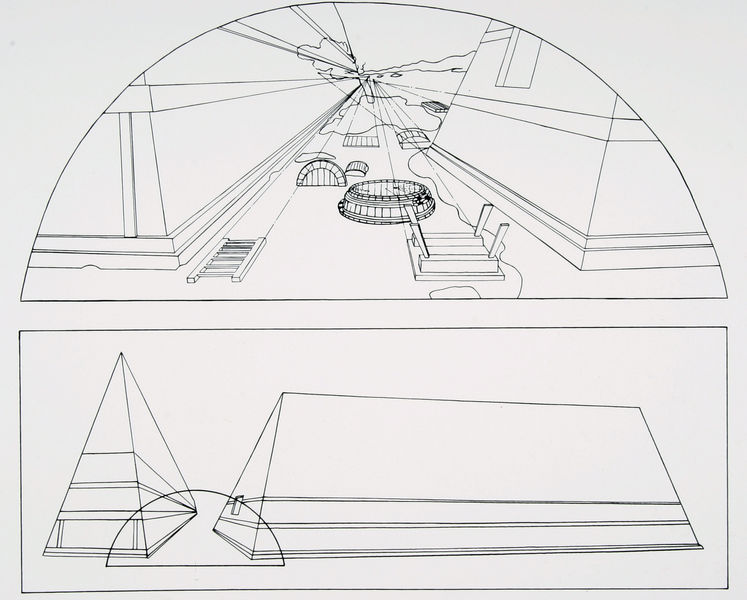
Titel: Sintflut und Rückgang der Fluten, Schema der perspektivischen Konstruktion
Künstler: Paolo Uccello
Standort: (Standort unbekannt - Schemata)
Institution: Perspektive
Schlagwörter: berg, dunkel, feder, himmel, körper, wasser, weiß, wolken, dreieck, see, stadt, fenster, hell, holz, paris, schwarz, skizze, straße, tisch, zeichnung, dach, gebäude, haus, park, weg, wolke, wand, architektur, rahmen, spitze, erde, felder, horizont, häuser, hügel, pfad, blatt, brunnen, kreis, rund, papier, ecke, modell, ansicht, bogen, fassade, italien, perspektive, zwei, studie, übung, moderne, berge, modern, wüste, giebel, mauer, formen, graphik, linien, rad, rundbogen, leiter, detail, streifen, korb, durchgang, stufen, tiefe, zeigen, fein, striche, flucht, fluchtlinien, foto, bögen, wände, eingang, tusche, eckig, rechteck, sprossen, kegel, linie, linear, zentralperspektive, kontur, druck, lithographie, gebilde, radierung, stich, schwarzweiß, konturen, bleistift, entwurf, darstellung, schema, liniar, halbkreis, halbrund, ecken, kreisbogen, geometrisch, quader, strecke, mauern, schneiden, fluchtpunkt, konstruktion, rechteckig, schräge, plan, schiene, achsen, bottich, fäden, pyramide, entwürfe, skizzen, louvre, dreiecke, schief, strecken, dreieckig, geometrie, quadrat, viereck, bau, schrägen, bauten, zelt, ägypten, quadratisch, gibel, riss, tympanon, zeichnungen, zeichung, architekt, teilung, winkel, da vinci, halbkreise, projekt, pyramidal, räumlich, abstand, tiefenraum, prisma, geometire, strcihe, vergrösserung, pyramiden, gemoetrie, perspektiven, liniennetz, lnien, lokalisation, pyramidenstumpf, landschadft, paper, überlagern, rundtheater, tür#, zeltbau, brunneen, fein#, #tisch, flcuhtpunkt, leiuter, schräcken, schräken